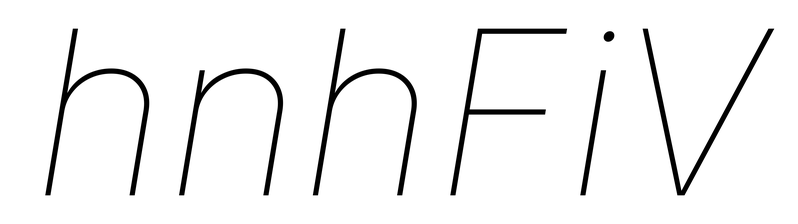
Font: Inter-Italic_Thin_Italic